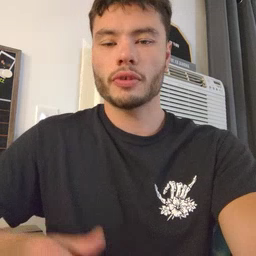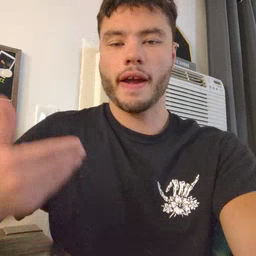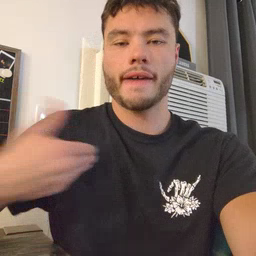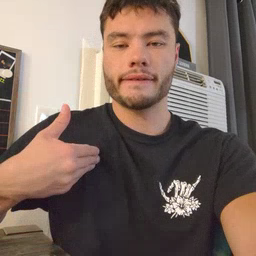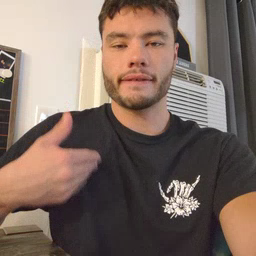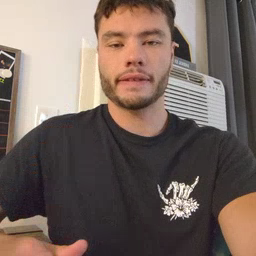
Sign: have